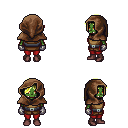
a pixel art fantasy rpg character, female body template, orc, green skin, leather chest armor, red pants, gold loose hair, cloth hood, metal gloves, maroon shoes, four views (front, back, left, right), 2x2 character sprite sheet, small pixel art, hard edges, no anti-aliasing